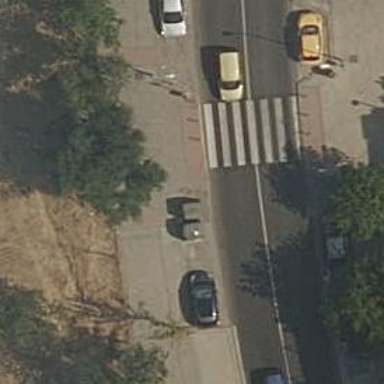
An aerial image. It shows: Pedestrian road.